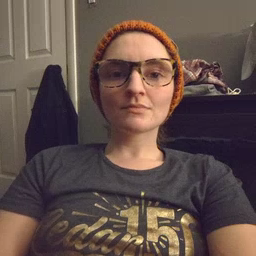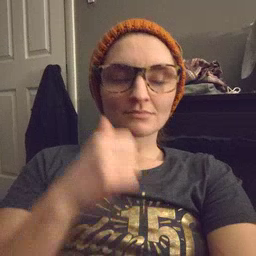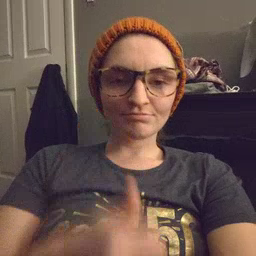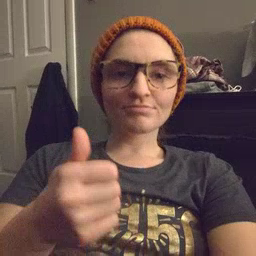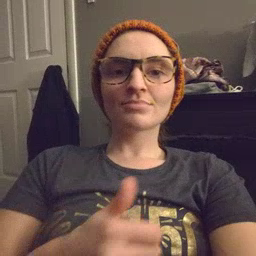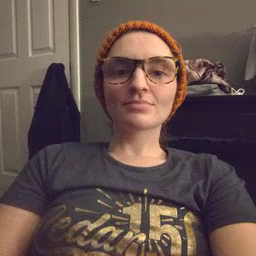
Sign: every